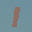
Label: 1